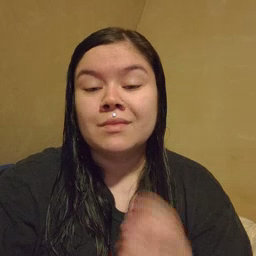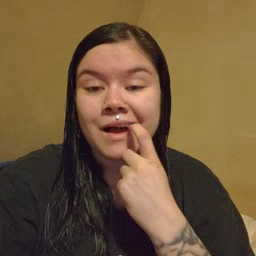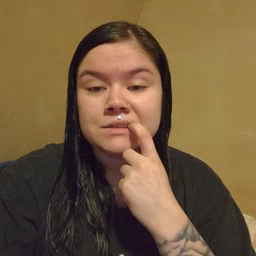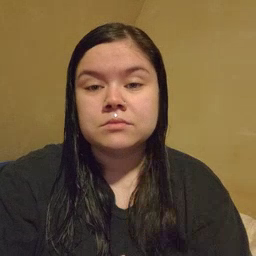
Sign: glasswindow